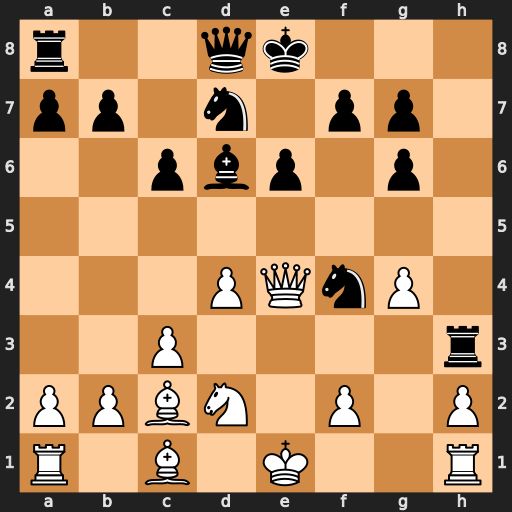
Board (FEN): r2qk3/pp1n1pp1/2pbp1p1/8/3PQnP1/2P4r/PPBN1P1P/R1B1K2R
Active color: w
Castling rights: KQq
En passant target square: -
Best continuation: Nc4 Nf6 Nxd6+ Qxd6 Qxf4 Qxf4 Bxf4